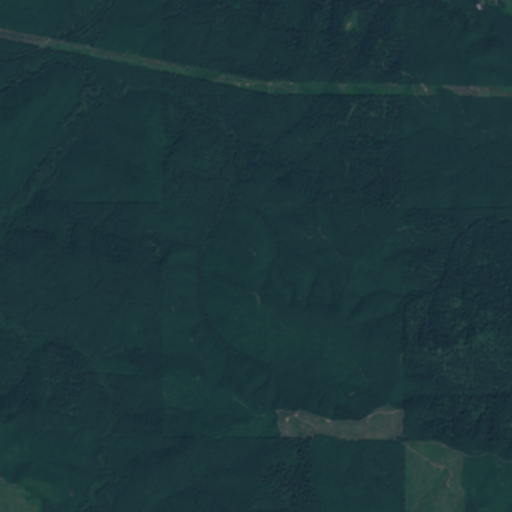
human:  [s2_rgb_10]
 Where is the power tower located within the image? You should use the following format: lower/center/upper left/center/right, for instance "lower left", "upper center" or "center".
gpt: The power tower is located in the upper of the image.
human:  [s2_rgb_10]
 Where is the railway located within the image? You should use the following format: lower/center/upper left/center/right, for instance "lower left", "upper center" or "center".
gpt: The railway is located in the upper of the image.
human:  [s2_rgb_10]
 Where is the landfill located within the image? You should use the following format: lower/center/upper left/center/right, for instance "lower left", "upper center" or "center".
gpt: There is no landfill in the image.